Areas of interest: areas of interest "Educational"
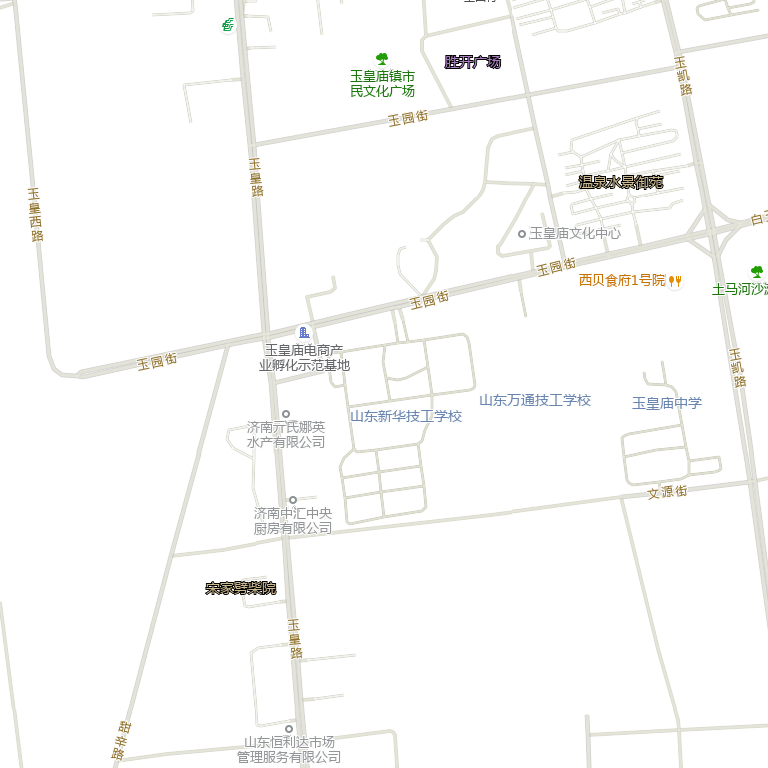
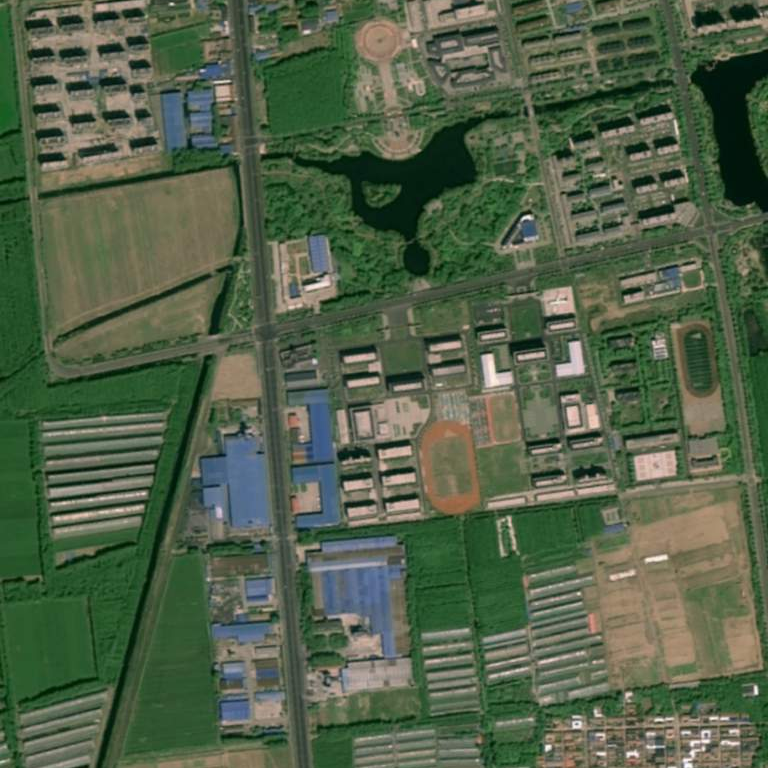